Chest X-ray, PA view. Patient: 67 years old, sex F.
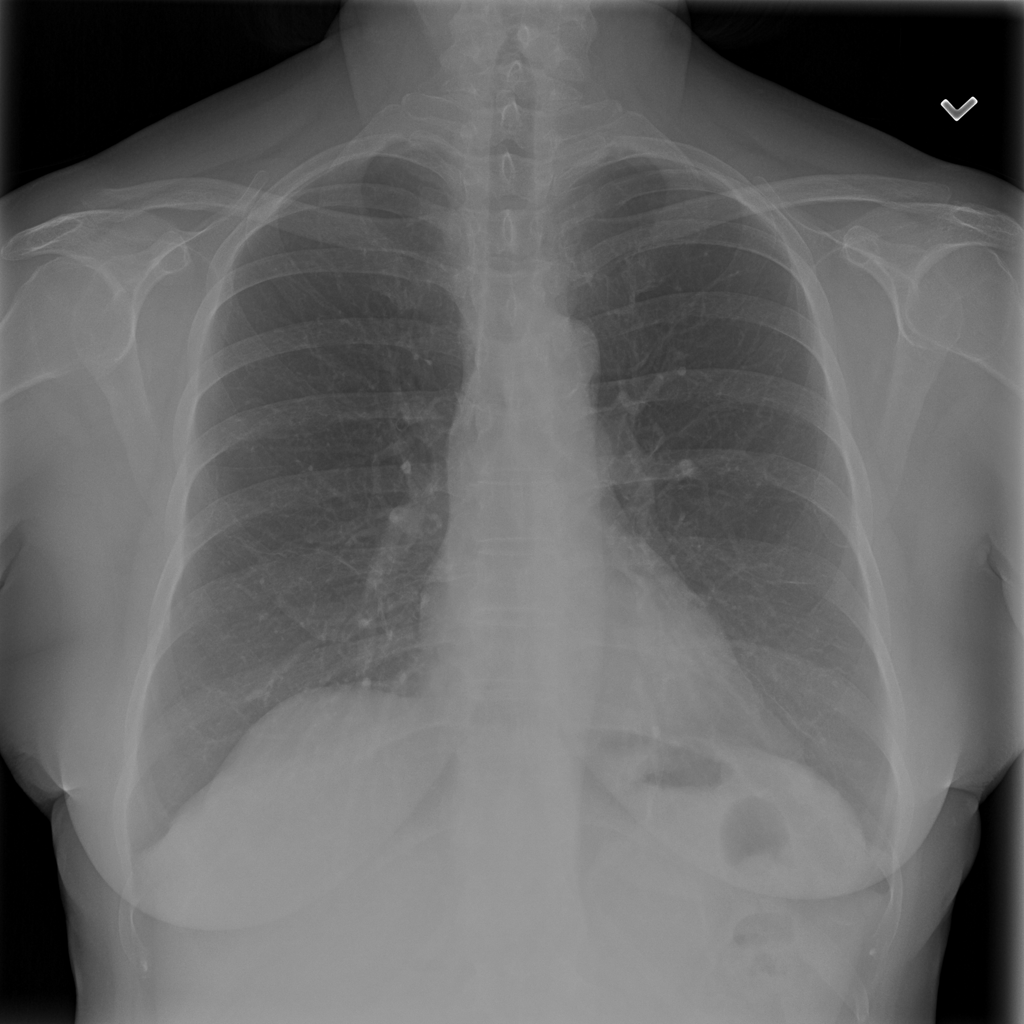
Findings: Atelectasis